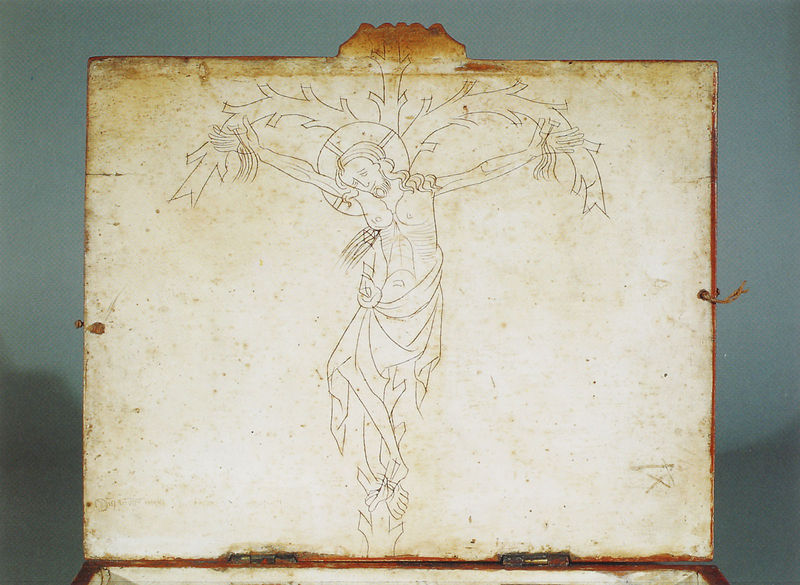
Titel: Korporalienkasten
Standort: Quedlinburg (EU - D - Sachsen-Anhalt)
Schlagwörter: baum, hand, weiß, wunde, äste, brust, frau, zeichnung, tuch, malerei, bart, band, hände, ast, haare, blatt, locken, bauch, platte, nagel, nägel, striche, foto, truhe, deckel, blut, lendentuch, buch, kreuz, seil, druck, schwarzweiß, kiste, photo, scharniere, heiligenschein, nimbus, christus, jesus, kreuzigung, scharnier, innenseite, klappe, schatulle, gekreuzigt, brustkorb, gloriole, manuskript, aufgeklappt, kreizigung, blutend, patiens, maunsskript